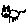
Label: cat